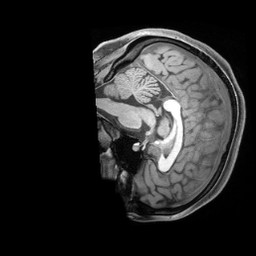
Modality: T1w
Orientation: sagittal
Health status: healthy
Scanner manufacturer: siemens
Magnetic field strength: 3 T
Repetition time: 2.4 s
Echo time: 0.00201 s